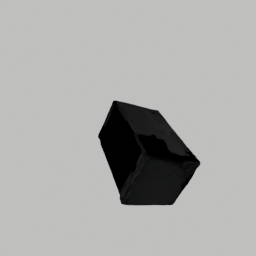
Label: mechanical